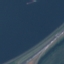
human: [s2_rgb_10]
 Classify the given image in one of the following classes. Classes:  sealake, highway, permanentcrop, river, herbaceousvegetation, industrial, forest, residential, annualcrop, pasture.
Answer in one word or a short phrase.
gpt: Highway